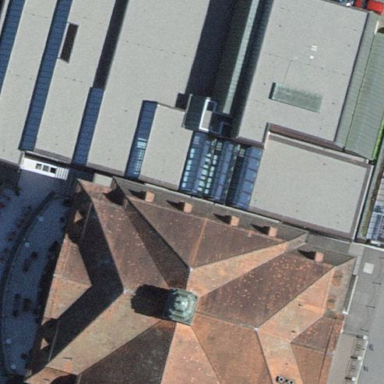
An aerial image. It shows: Civic building that serves as theatre.